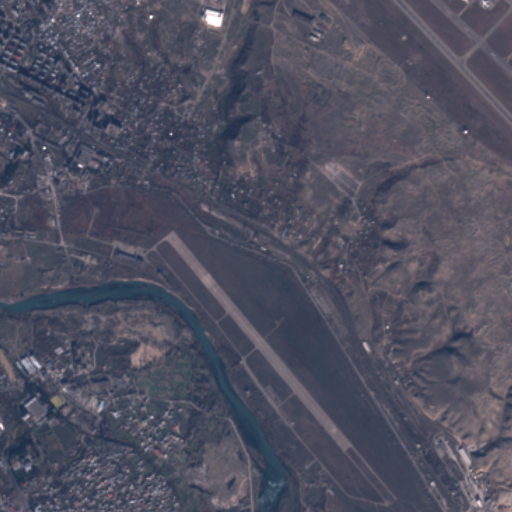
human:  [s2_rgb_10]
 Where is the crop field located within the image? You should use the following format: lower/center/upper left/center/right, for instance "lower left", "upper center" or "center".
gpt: The crop field is located in the lower left of the image.
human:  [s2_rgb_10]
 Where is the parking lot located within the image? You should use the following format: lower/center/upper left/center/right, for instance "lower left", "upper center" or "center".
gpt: The parking lot is located in the lower left of the image.
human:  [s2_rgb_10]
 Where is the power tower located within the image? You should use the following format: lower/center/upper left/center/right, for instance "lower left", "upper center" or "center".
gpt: The power tower is located in the lower left of the image.
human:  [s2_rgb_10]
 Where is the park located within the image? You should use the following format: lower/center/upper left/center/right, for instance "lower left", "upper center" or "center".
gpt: There is no park in the image.